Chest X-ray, PA view. Patient: 72 years old, sex F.
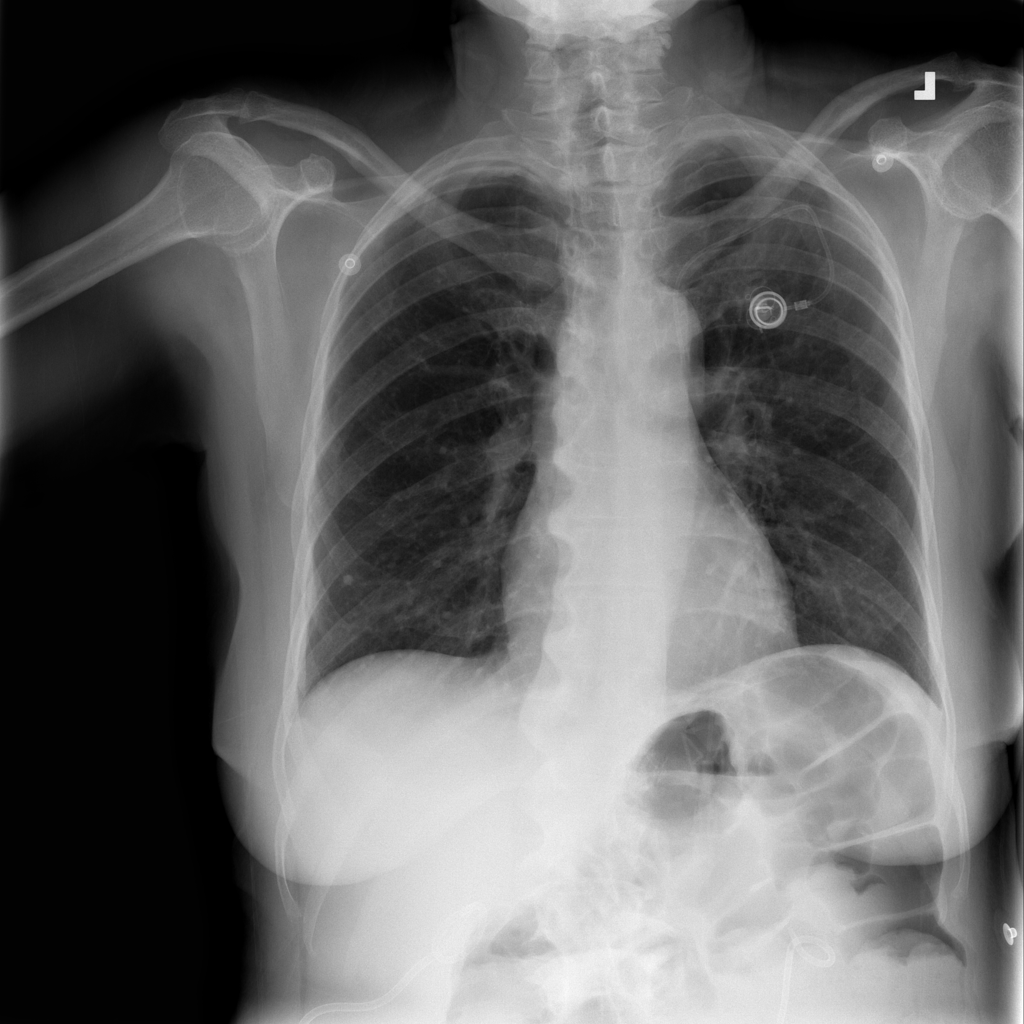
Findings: No Finding